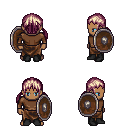
a pixel art fantasy rpg character, male body template, human, dark skin, brown long-sleeve shirt, robe skirt, white blonde twin-tailed hairstyle, bracelets, black shoes, shield, four views (front, back, left, right), 2x2 character sprite sheet, small pixel art, hard edges, no anti-aliasing